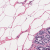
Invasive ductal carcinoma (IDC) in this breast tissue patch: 0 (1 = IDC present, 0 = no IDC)